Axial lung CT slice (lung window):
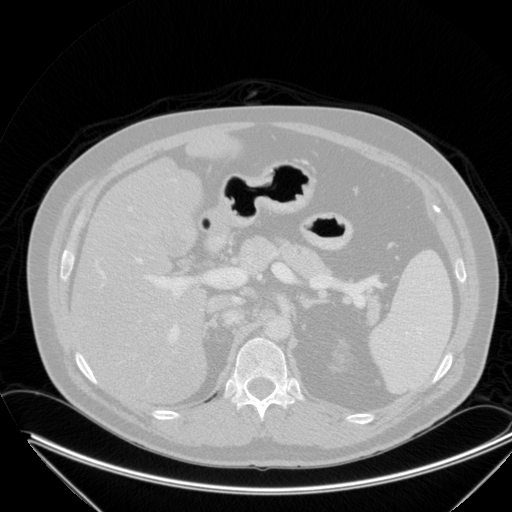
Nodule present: no